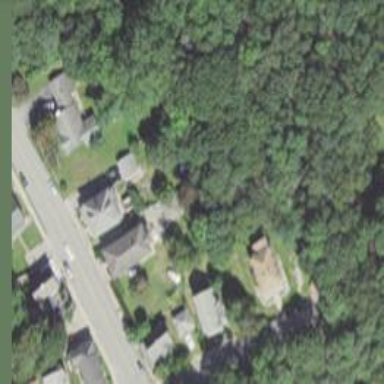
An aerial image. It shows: Residential driveway.